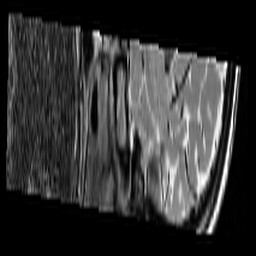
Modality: T2w
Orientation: sagittal
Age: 24
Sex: female
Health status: ill
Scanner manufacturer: siemens
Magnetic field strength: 3 T
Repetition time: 4.5 s
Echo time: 0.085 s